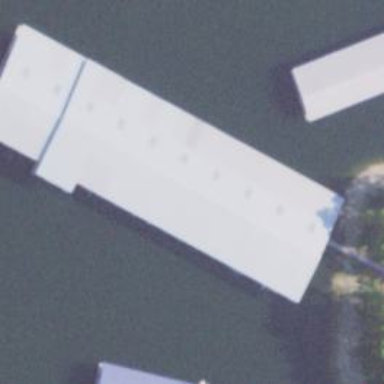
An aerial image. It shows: Building designated for boat storage.